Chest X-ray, PA view. Patient: 31 years old, sex F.
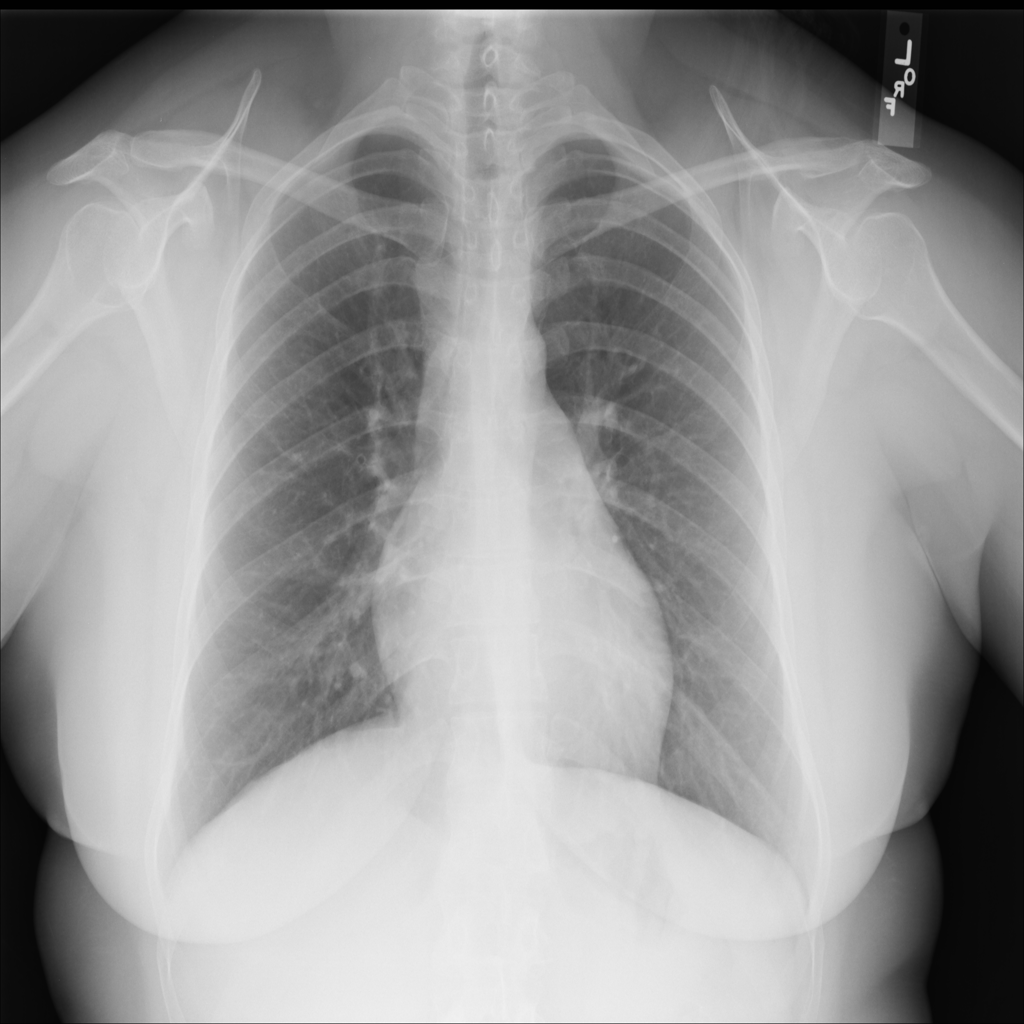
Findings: No Finding